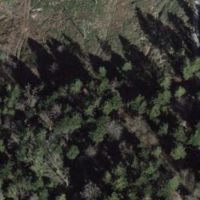
EUNIS habitat code: 43
Species observed at this site:
Cirsium palustre